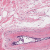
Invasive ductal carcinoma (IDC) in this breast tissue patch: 0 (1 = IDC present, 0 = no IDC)